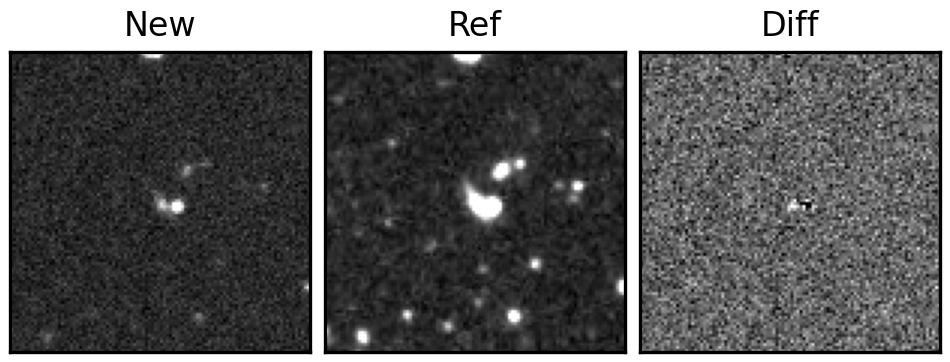
Label: real